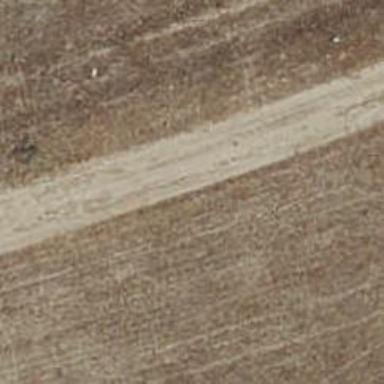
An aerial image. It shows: Dirt track road.